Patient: sex M, age 78
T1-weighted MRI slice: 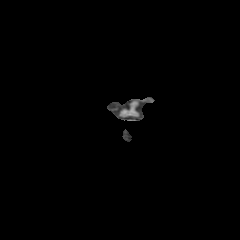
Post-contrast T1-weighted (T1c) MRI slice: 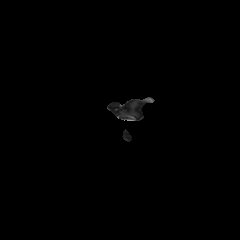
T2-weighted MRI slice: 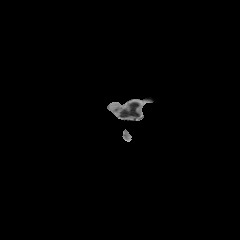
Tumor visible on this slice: no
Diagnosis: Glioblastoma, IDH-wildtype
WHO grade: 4